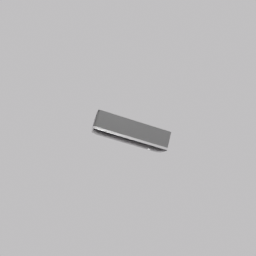
Label: appliances